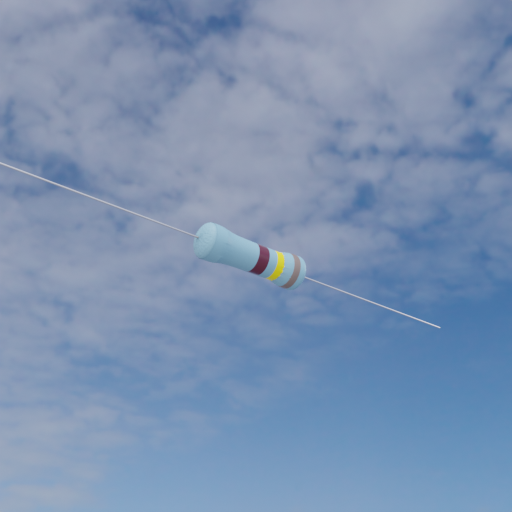
Resistor colour bands (in order): brown, yellow, gray